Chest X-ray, PA view. Patient: 53 years old, sex M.
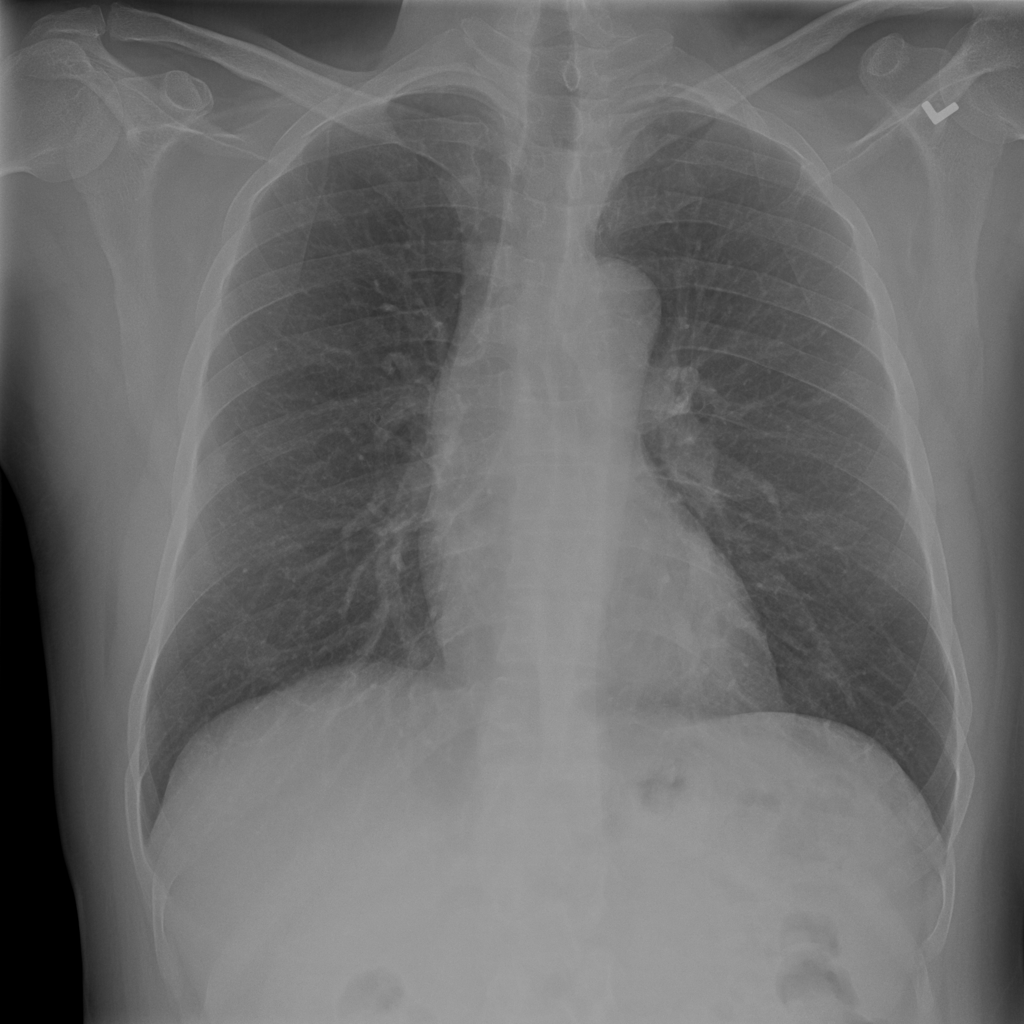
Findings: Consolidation